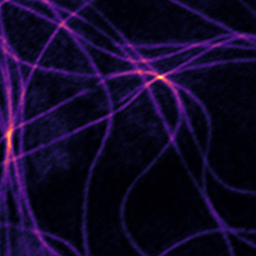
Label: Super-resolution Microtubules image